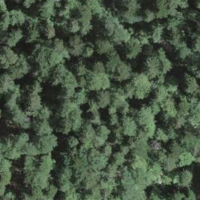
EUNIS habitat code: 44
Species observed at this site:
Aruncus dioicus